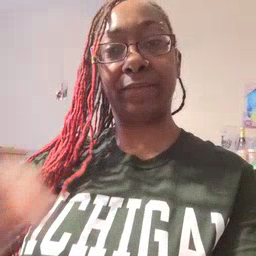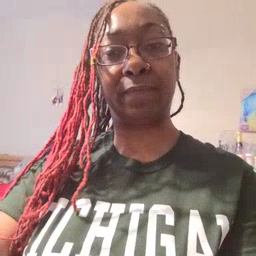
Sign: gift